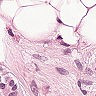
Metastatic tissue present: yes